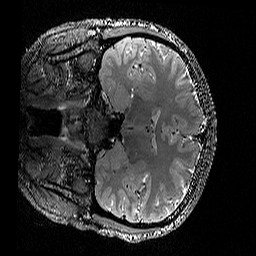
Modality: T2w
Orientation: coronal
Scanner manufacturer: siemens
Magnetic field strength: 3 T
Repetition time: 3.2 s
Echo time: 0.428 s